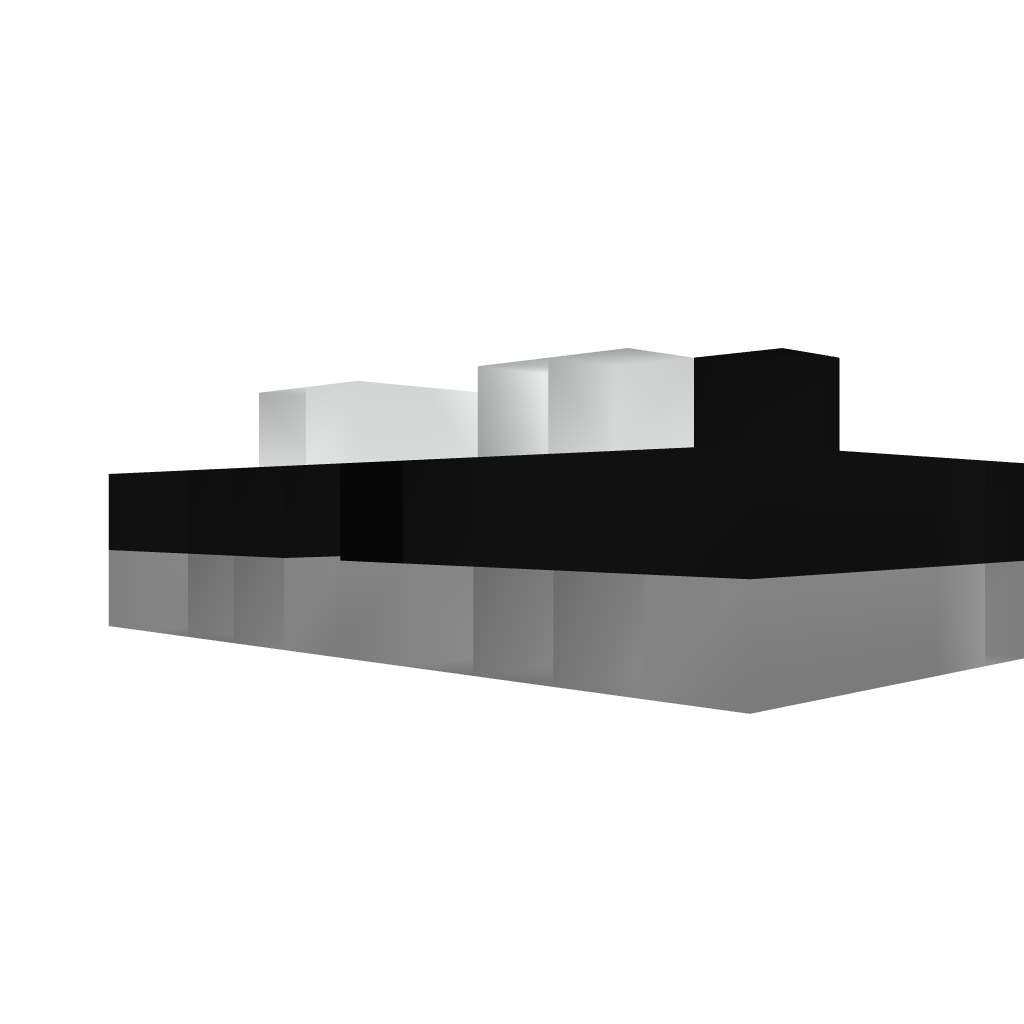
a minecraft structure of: simple piston door